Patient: sex M, age 78
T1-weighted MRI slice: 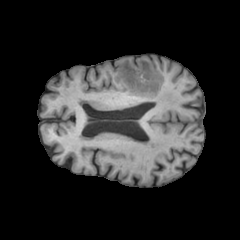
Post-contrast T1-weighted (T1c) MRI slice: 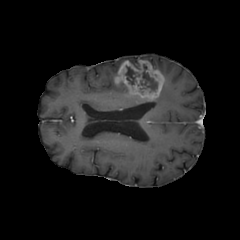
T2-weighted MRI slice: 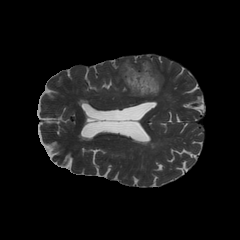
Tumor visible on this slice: yes
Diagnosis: Glioblastoma, IDH-wildtype
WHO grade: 4